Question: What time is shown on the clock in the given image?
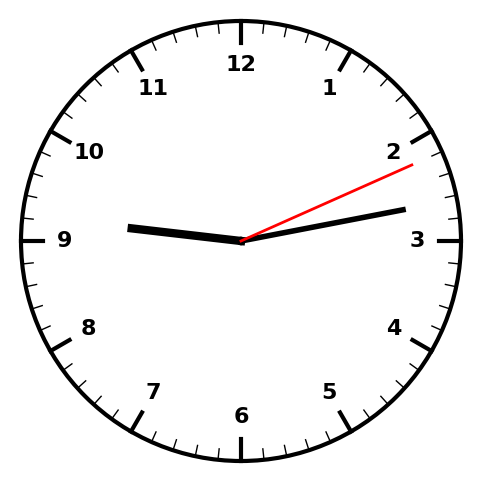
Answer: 09:13:11